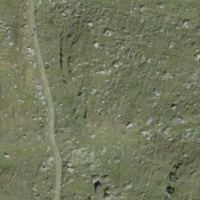
EUNIS habitat code: 26
Species observed at this site:
Arnica montana
Campanula barbata